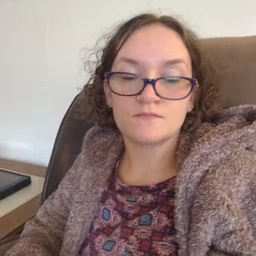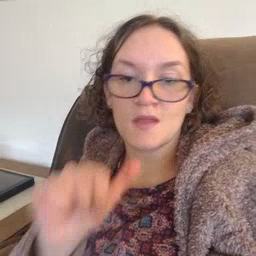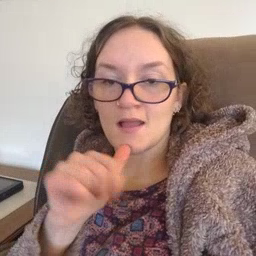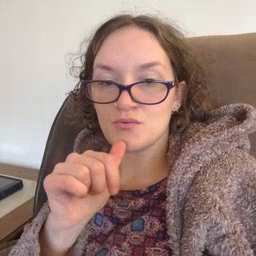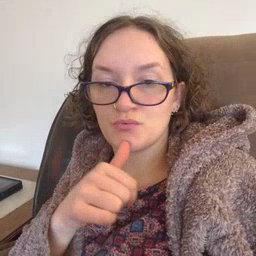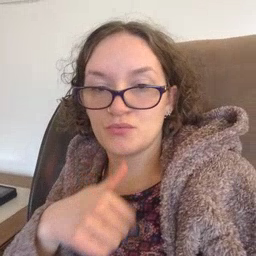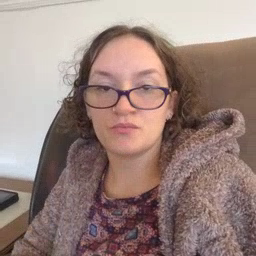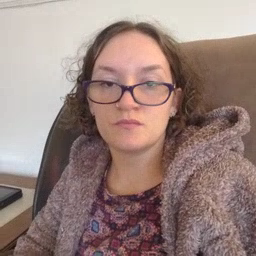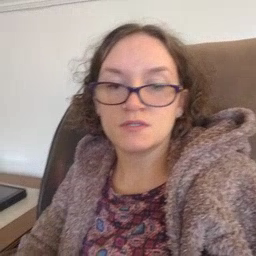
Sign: owie